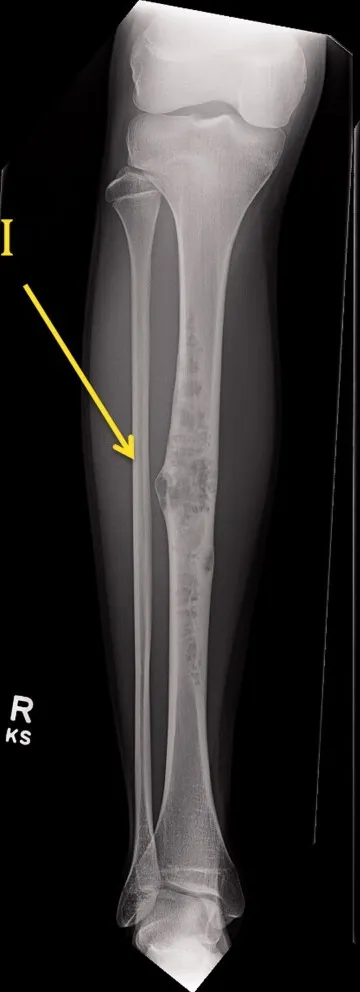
(a,b) Pre-operative Imaging Right Tibia. AP view (1a) of the right leg demonstrates an expansile, multilocular, lytic lesion with 'soap bubble' appearance and narrow zone of transition within the diaphysis of the tibia affecting the cortex and medullary canal. There is associated cortical remodeling and endosteal thinning. No cortical breakthrough is present and only a slight benign-appearing periosteal reaction is present (Arrow I). Lateral view (1b) of the right leg corroborates the findings on the frontal projection.
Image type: radiology (x_ray)